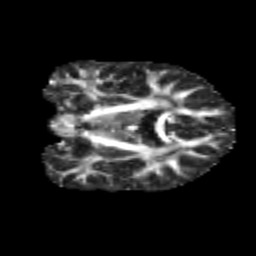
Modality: FA
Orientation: coronal
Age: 10
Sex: male
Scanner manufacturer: siemens
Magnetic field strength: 3 T
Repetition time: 3.8 s
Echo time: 0.07 s